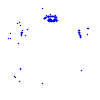
Particle: pion